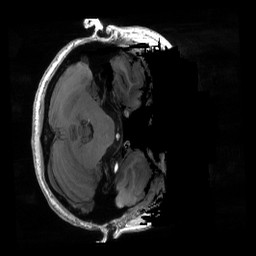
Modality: T1w
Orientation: axial
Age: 24
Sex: female
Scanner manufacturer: siemens
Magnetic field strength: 6.98 T
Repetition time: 2.53 s
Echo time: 0.00176 s